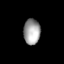
Tissue: lung
Cell type: Myeloid cells
Senescence score: 0.5885
Nuclear area (px): 418
Mean DAPI intensity: 159.5